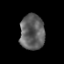
Tissue: prostate
Cell type: T cells
Senescence score: 0.3151
Nuclear area (px): 847
Mean DAPI intensity: 96.089